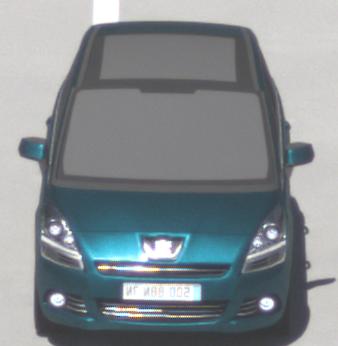
Make: Peugeot
Model: 5008 120 VTi
Detailed model: 5008 (I) Van
Model produced from: 2009/10
Model produced until: 2011/07
Doors: 5
Color: blue
Road condition: dry road
Daytime: midday
Contrast: high contrast